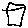
Label: square